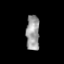
Tissue: skin
Cell type: Epithelial cells
Senescence score: 0.274
Nuclear area (px): 461
Mean DAPI intensity: 154.844